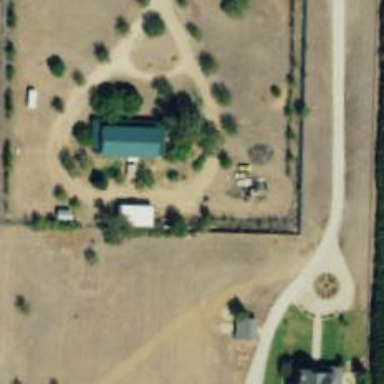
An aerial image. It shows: Driveway.